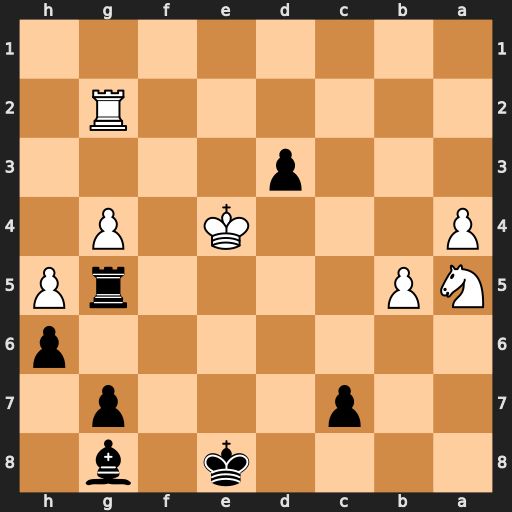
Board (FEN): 4k1b1/2p3p1/7p/NP4rP/P3K1P1/3p4/6R1/8
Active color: b
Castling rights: -
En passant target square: -
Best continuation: Bd5+ Kxd3 Bxg2